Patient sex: M
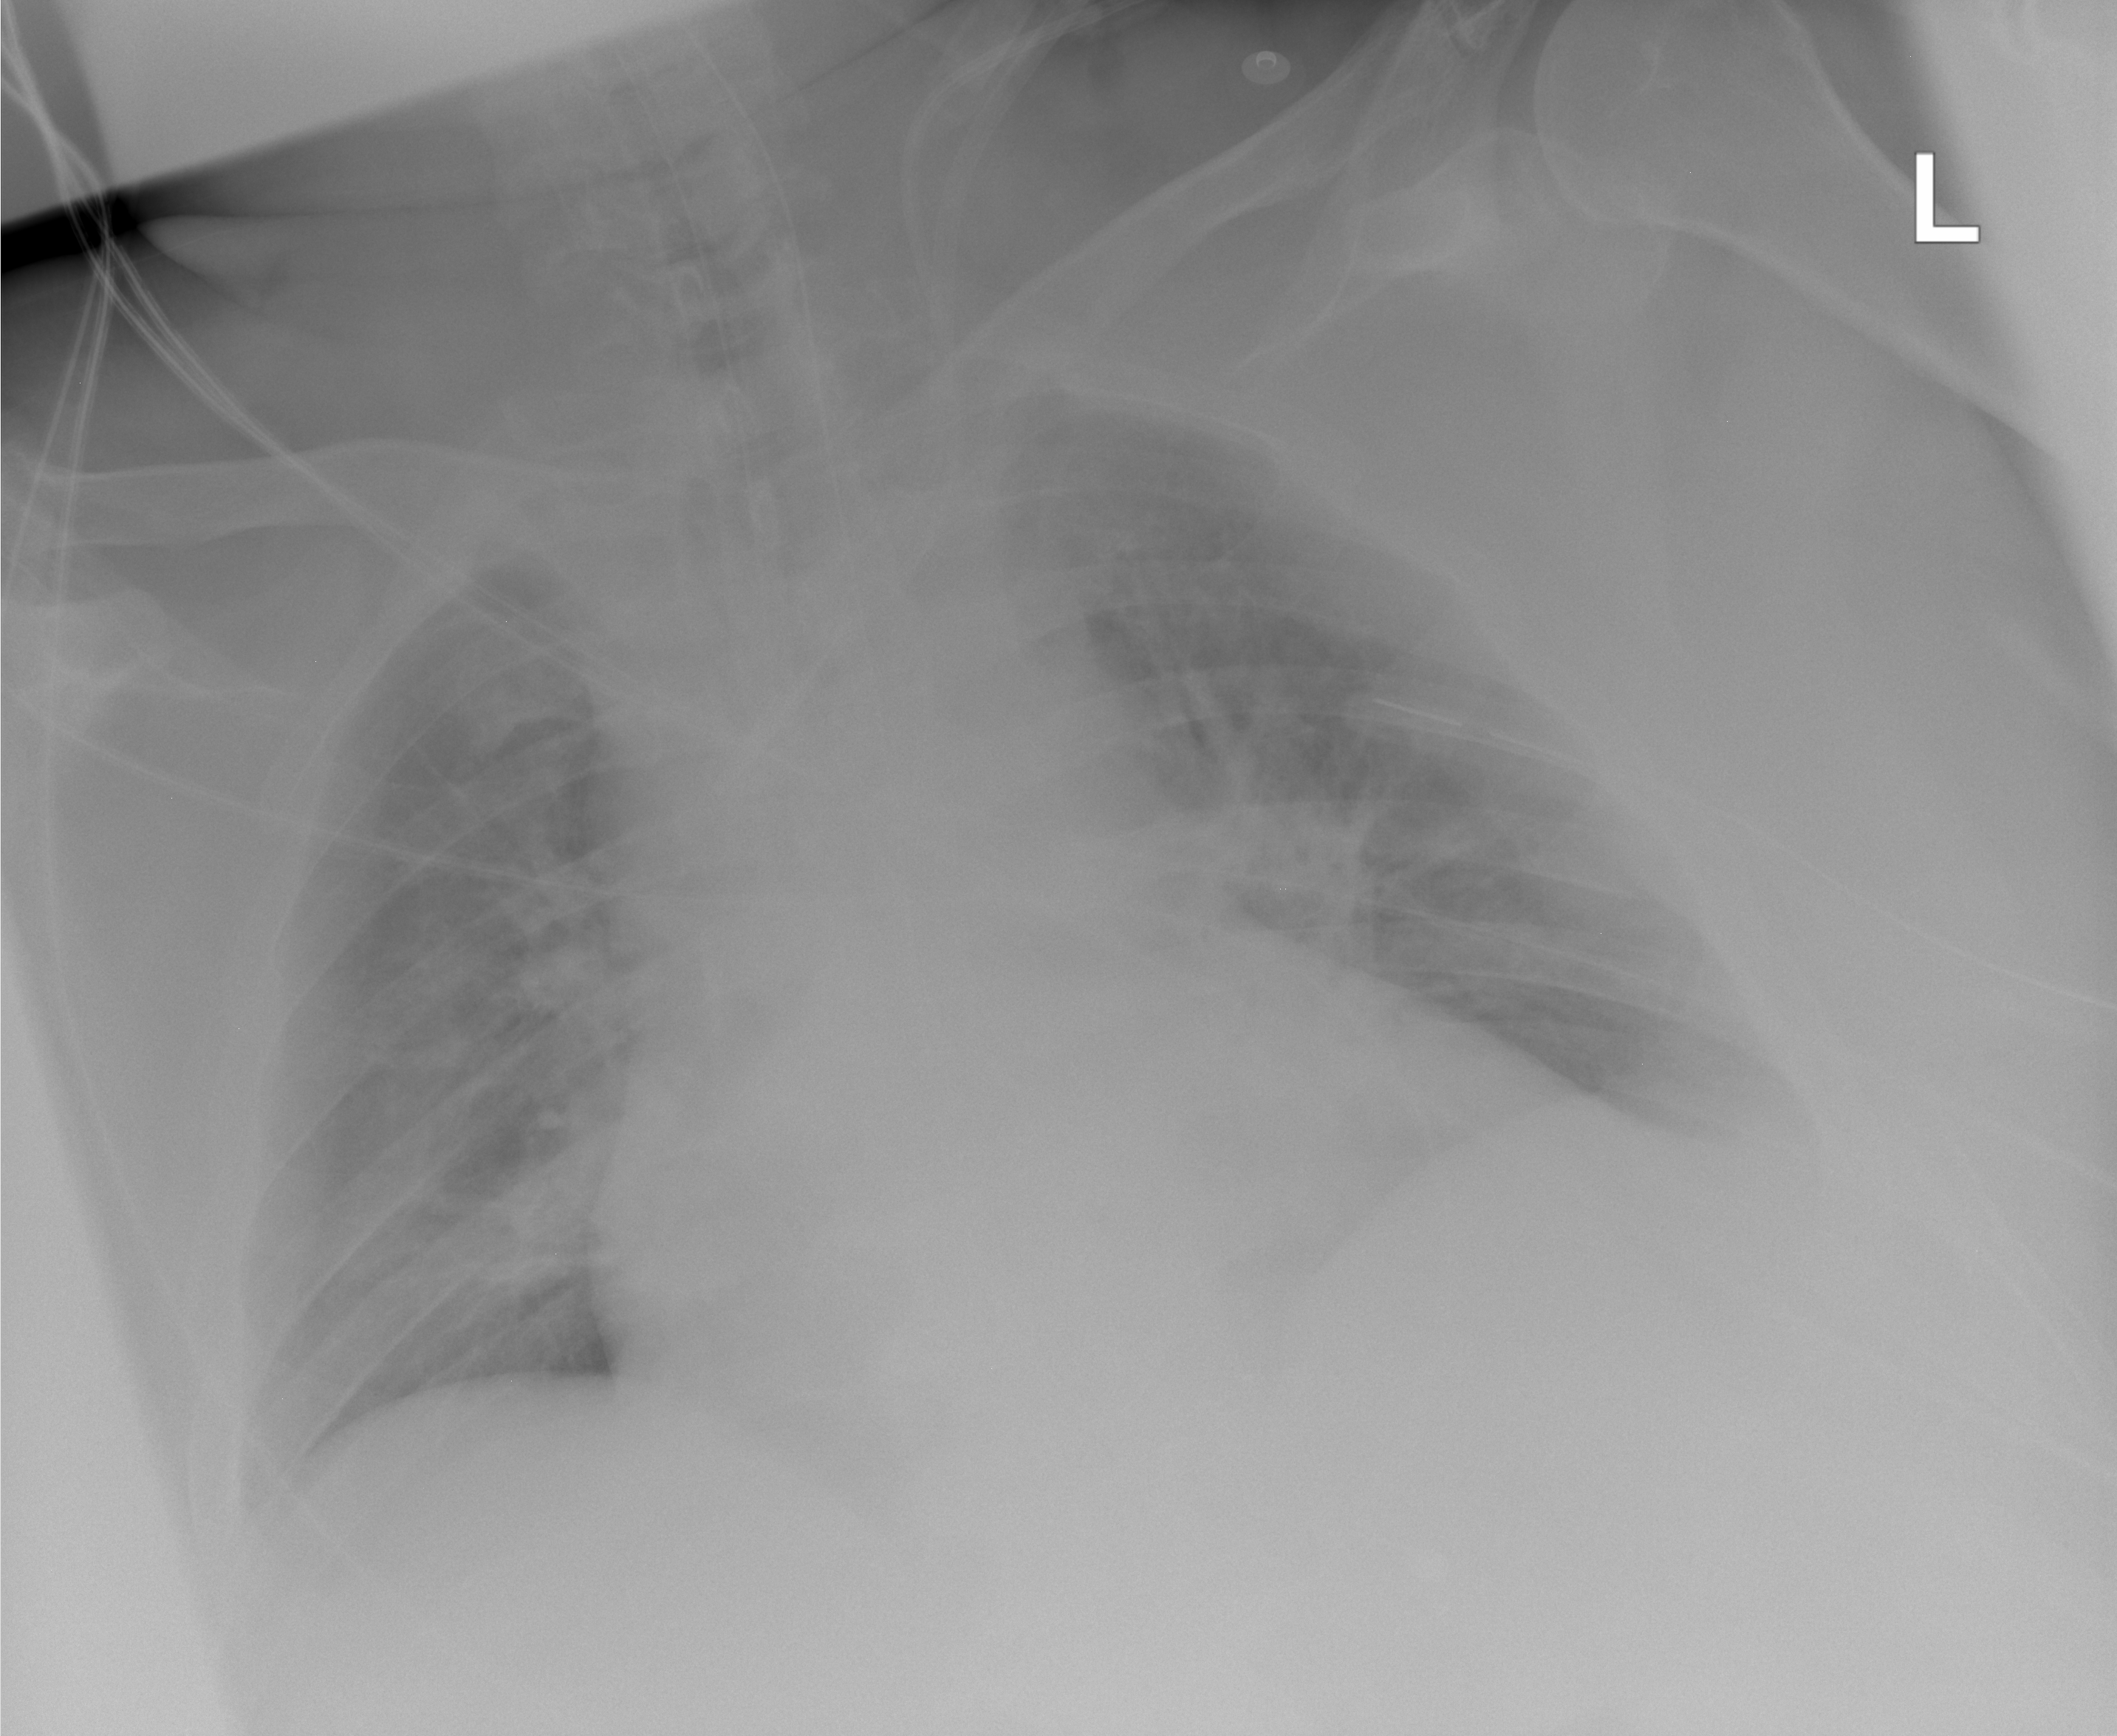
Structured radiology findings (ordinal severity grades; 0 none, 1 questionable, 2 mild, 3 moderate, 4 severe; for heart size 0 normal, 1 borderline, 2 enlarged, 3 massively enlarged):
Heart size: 2
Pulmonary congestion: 2
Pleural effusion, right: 0
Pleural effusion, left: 0
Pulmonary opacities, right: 2
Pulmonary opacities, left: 2
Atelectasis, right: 0
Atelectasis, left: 0